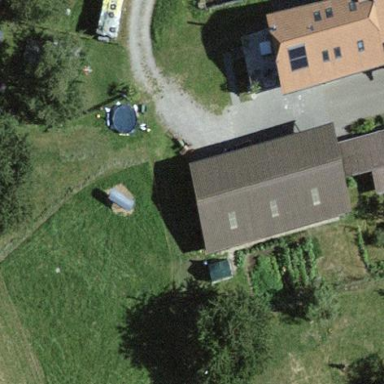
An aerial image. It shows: Rural barn.